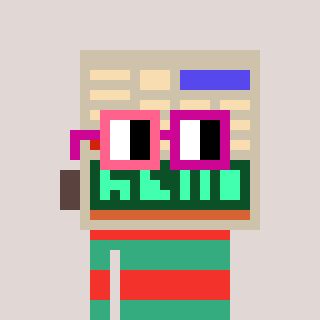
a pixel art character with square pink and red glasses, a calculator-shaped head and a teal-colored body on a warm background